Question: When user clicks AddDate in my event planning app, I add a row as seen below so user can add a date and start/end time, and AM/PM.
But in my form using nested attributes, it seems my select controls need a reference to the model field they set (:start_time and :end_time). But the start and end times are create from TWO select controls, one for the hours and one for the minutes. So I'm not sure how the values chosen in the two selects will be combined to form the start and end times.

'''
<div class="user_event_inline_container margin_left_ten padding_right_gone">
<%= f.label :start_time, "Start", class: 'info_inline_control info_label five_margin_right' %>
<%= f.select :start_time, options_for_select([['1',1],['2',2],['3',3],['4',4],['5',5],['6',6],['7',7],['8',8],['9',9],['10',10],['11',11],['12',12]]), class: (field_class(@user_event, :start_time) + 'info_inline_control') %>
<%= f.select :start_time, options_for_select([['00',1],['15',2],['30',3],['45',4]]), class: (field_class(@user_event, :start_time) + 'info_inline_control') %>
<%= f.select :start_am_pm, options_for_select([['am',1],['pm',2]]), class: (field_class(@user_event, :start_am_pm) + 'info_inline_control') %>
</div>
<div class="user_event_inline_container margin_left_ten padding_right_gone">
<%= f.label :end_time, "End", class: 'info_inline_control info_label five_margin_right' %>
<%= f.select :end_time, options_for_select([['1',1],['2',2],['3',3],['4',4],['5',5],['6',6],['7',7],['8',8],['9',9],['10',10],['11',11],['12',12]]), class: (field_class(@user_event, :end_time) + 'info_inline_control') %>
<%= f.select :end_time, options_for_select([['00',1],['15',2],['30',3],['45',4]]), class: (field_class(@user_event, :end_time) + 'info_inline_control') %>
<%= f.select :end_am_pm, options_for_select([['am',1],['pm',2]]), class: (field_class(@user_event, :end_am_pm) + 'info_inline_control') %>
</div>
'''
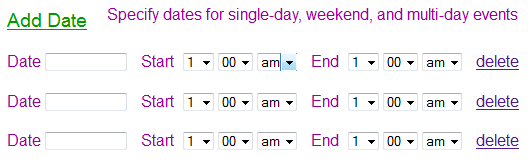
Answer: Why don't you use a time_select instead?